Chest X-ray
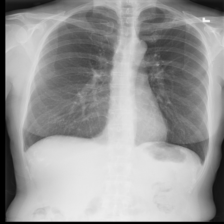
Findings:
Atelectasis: negative
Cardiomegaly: negative
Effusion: negative
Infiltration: negative
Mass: negative
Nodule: negative
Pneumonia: negative
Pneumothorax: negative
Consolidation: negative
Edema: negative
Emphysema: negative
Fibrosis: positive
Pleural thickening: negative
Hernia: negative